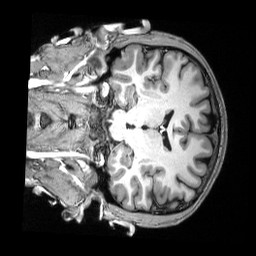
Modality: T1w
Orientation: coronal